Field crop: maize
Growth stage: 1
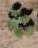
Species: chenopodium